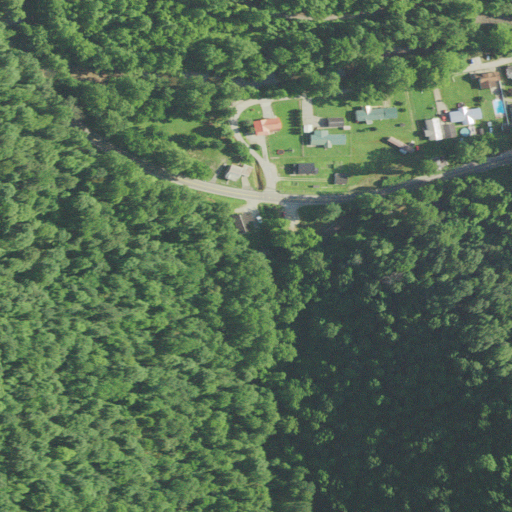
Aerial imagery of valley in West Virginia named Mill Hollow containing deciduous forest, low intensity development, open development, mixed forest, medium intensity development, pasture, and high intensity development